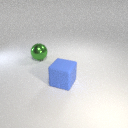
large blue rubber cube in front of large green metal sphere